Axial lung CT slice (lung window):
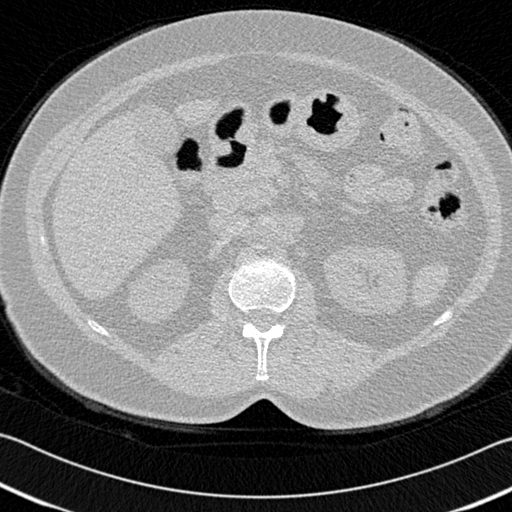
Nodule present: no